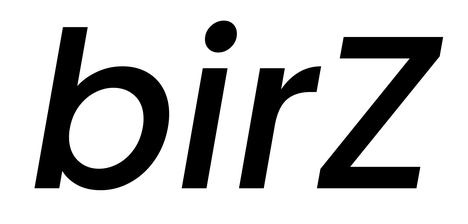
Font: Poppins-MediumItalic